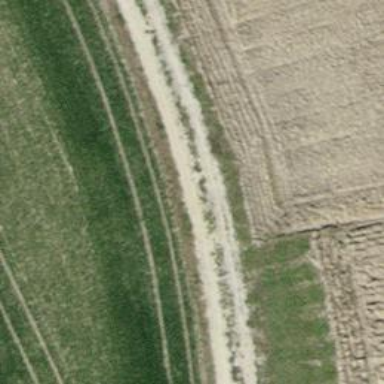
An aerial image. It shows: Compacted track road with grade3 tracktype.